Question: This is my data and the graph I want to produce:
'''
from numpy import array
from os.path import expanduser
import matplotlib.pyplot as plt
sns.set(style="darkgrid")
data = [array([8, 4, 9, 6, 2]), array([5, 4, 4, 1, 2]), array([4, 3, 1, 5, 6]), array([8, 3, 5, 6, 4])]
for d in data:
plt.plot(d)
# plt.savefig(expanduser("~/Documents/rural_juror.pdf"))
'''
<URL>
Since I want to plot several of those in the same 'seaborn facetgrid' I cannot use a loop, but have to do it on one line, like so:
'''
plt.plot(*data)
# produces same result as
# plt.plot(data[0], data[1], data[2], data[3])
'''
This does not work, however, but produces a graph like so:

I'm guessing this has to do with the arguments to plot being of the type 'data, looks, data, looks...' but how do I work around this?
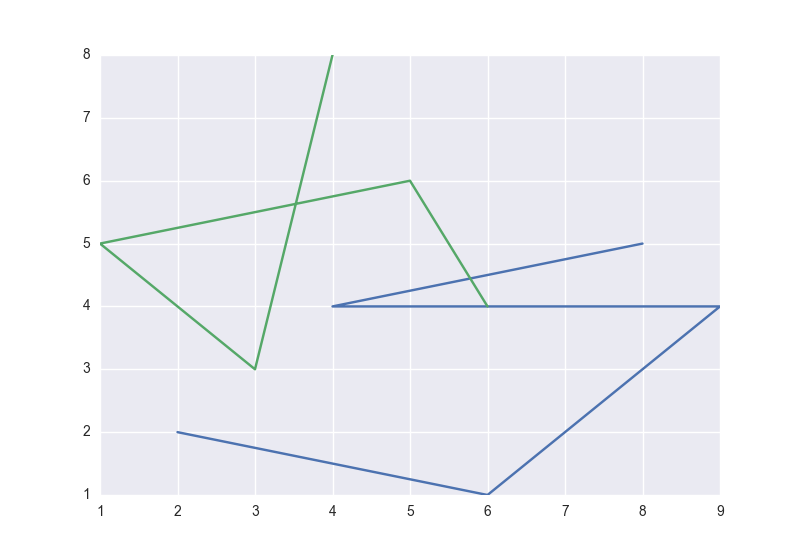
Answer: Yes, you need to give the 'x' and 'y' values if you want to do it with a one-liner. You could do it like this:
'''
import numpy as np
x = np.arange(5)
data = [x, array([8, 4, 9, 6, 2]),
x, array([5, 4, 4, 1, 2]),
x, array([4, 3, 1, 5, 6]),
x, array([8, 3, 5, 6, 4])]
plt.plot(*data)
'''